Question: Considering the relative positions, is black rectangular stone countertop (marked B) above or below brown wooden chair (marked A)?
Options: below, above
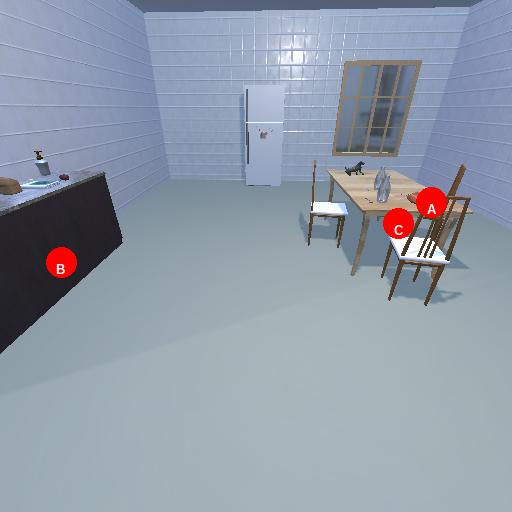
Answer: below